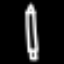
Label: pencil